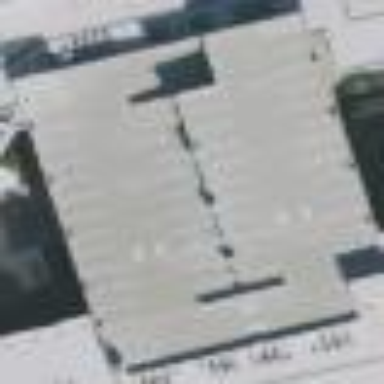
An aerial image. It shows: Multi-storey parking building.